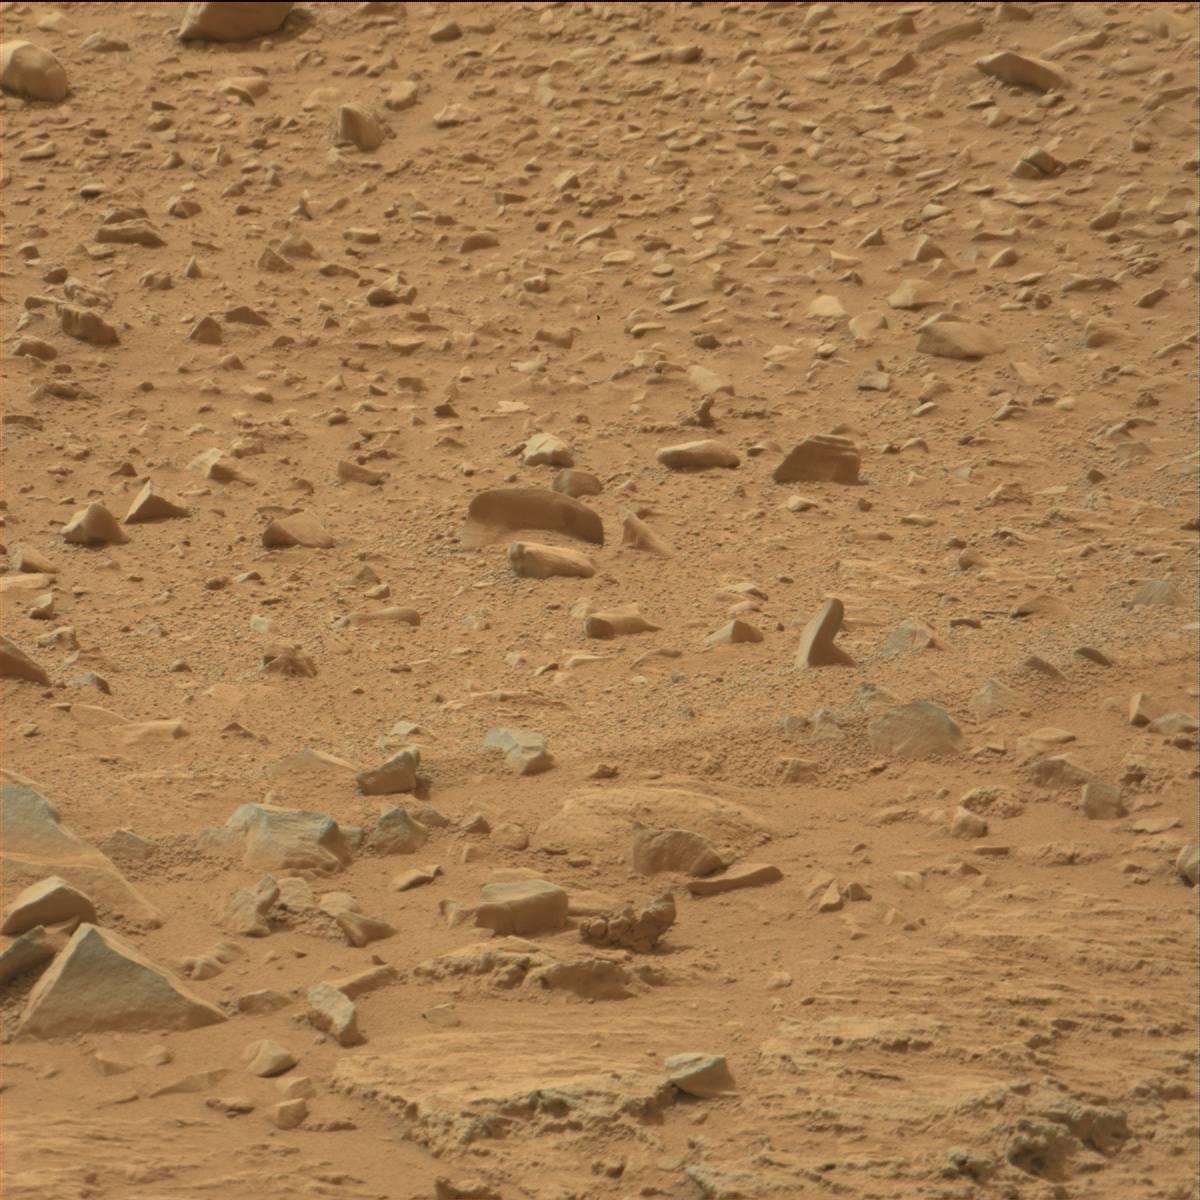
Terrain classes present: Bedrock, Sand / Soil